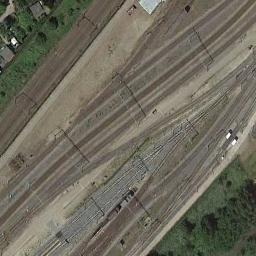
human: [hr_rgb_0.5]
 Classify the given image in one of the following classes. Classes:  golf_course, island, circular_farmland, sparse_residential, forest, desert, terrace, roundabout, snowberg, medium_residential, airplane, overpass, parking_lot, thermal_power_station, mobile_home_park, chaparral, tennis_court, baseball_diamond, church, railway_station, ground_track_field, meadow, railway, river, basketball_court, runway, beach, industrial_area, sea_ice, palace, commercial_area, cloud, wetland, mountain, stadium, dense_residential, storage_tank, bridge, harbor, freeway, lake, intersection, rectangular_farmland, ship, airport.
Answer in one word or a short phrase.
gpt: railway